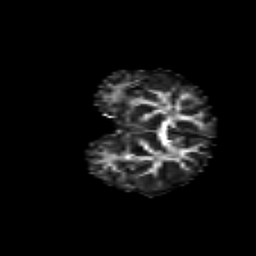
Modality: FA
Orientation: coronal
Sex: female
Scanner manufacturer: siemens
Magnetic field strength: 3 T
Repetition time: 5 s
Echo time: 0.071 s